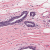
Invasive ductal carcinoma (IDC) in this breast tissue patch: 0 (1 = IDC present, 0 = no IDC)